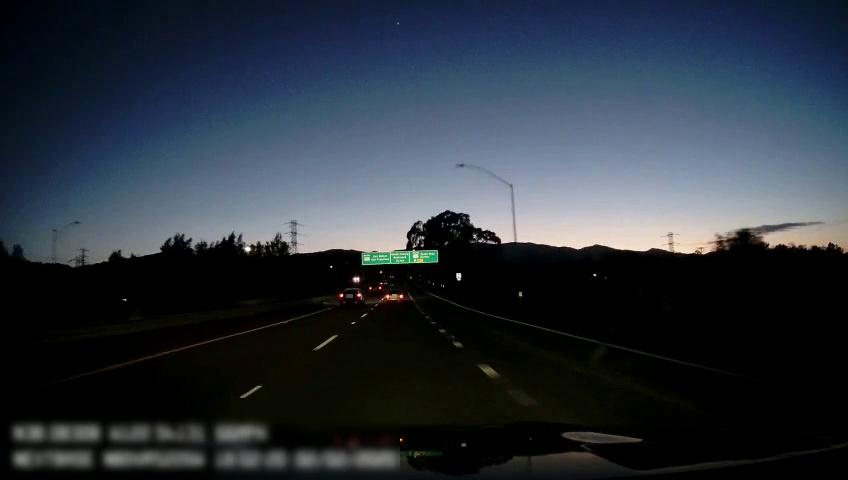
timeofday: Dusk/Dawn/Twilight
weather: Other
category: Drivable Space
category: Vehicles | Car
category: Vehicles | Car
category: Lanes | Alternate Lane
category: Lanes | Current Lane
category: Lanes | Alternate Lane
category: Lanes | Alternate Lane
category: Traffic | Signs
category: Traffic | Signs
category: Traffic | Signs